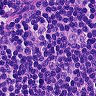
Metastatic tissue present: no